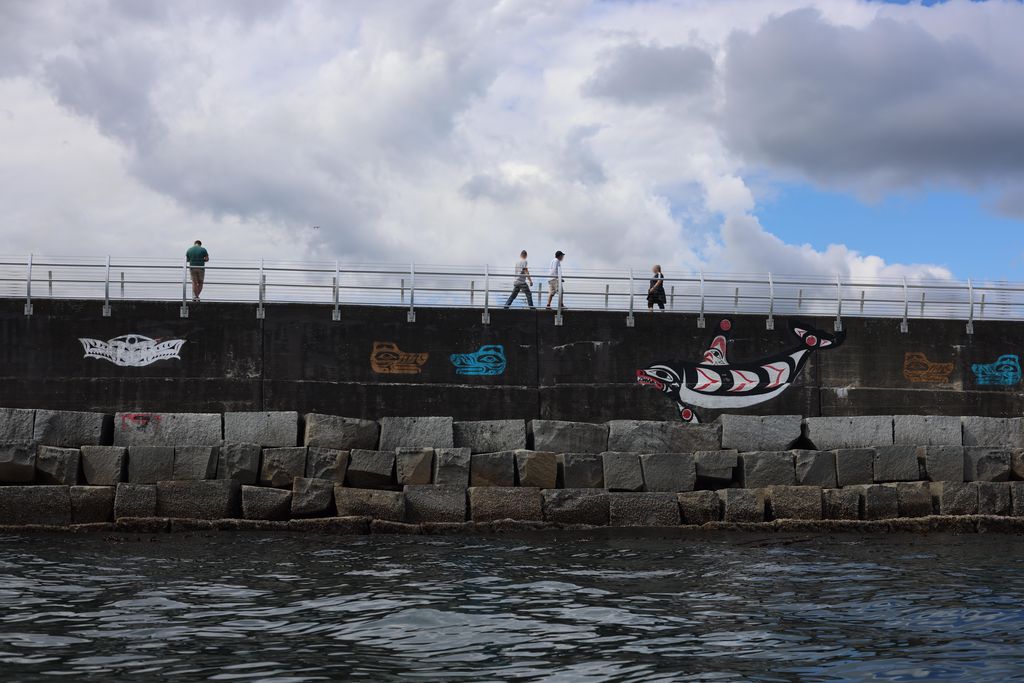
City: victoria